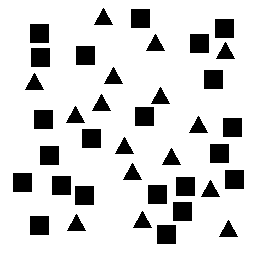
Squares: 22
Triangles: 16
Stars: 0
Total shapes: 38